Question: i have downloaded one nice sample code <URL>. i have implemented it in my project, if we tap segment control's first index it will open the UAModalPanel. i could successfully implemented this one.
But if we select second or third index in segment control i need to close the UAModalPanel How can i achieve this. if anyone knows guide me?

'''
-(void)navBarSegmentCntrl_tapped
{
if(navBarSegmentCntrl.selectedSegmentIndex==0)
{
UAExampleModalPanel *modalPanel = [[UAExampleModalPanel alloc] initWithFrame:self.view.bounds title:@"dfg" ];
[self.view addSubview:modalPanel];
// Show the panel from the center of the screen
[modalPanel showFromPoint:self.view.center];
}
else if(navBarSegmentCntrl.selectedSegmentIndex==1)
{
[UAmodal hide]; //UAmodal allocated in view didload//
imagePickerController = [[UIImagePickerController alloc] init];
imagePickerController.delegate = self;
imagePickerController.sourceType =
UIImagePickerControllerSourceTypePhotoLibrary;
[self presentModalViewController:imagePickerController animated:YES];
}
'''
}
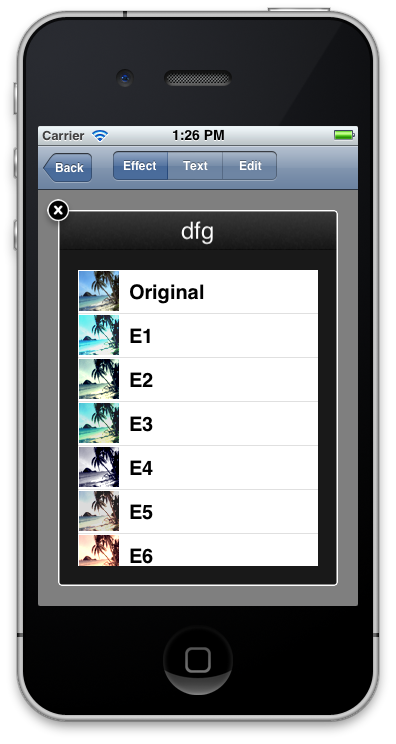
Answer: The problem is that the object that you are calling 'show' is not the same one your are calling 'hide'. You should declare it in your interface file:
'''
@interface MyViewController : UIViewController
{
UAModalPanel *myModalPanel;
}
'''
And then, when you show it in 'navBarSegmentCntrl_tapped' method, you init this 'myModalPanel' (remember you don't need to do 'UAModalPanel *myModalPanel' again, once you already set it up, and your view controller is "already aware of the object". You just do 'myModalPanel = [[UAModalPanel alloc] init....').
Then, to hide it, just call '[myModalPanel hide];'.